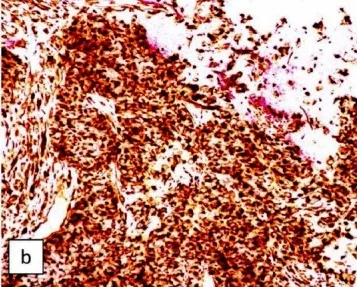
B. Vimentin immunostain (40x): tumor cells are strongly positive for vimentin.
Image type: pathology (immunostaining)